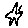
Label: star